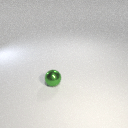
small green metal sphere